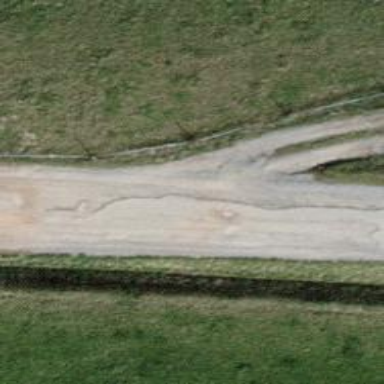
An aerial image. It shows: Unclassified road.